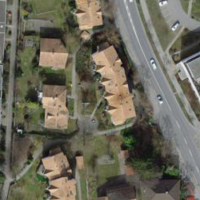
EUNIS habitat code: 54
Species observed at this site:
Corvus corone
Cygnus olor
Lophophanes cristatus
Anas platyrhynchos
Parus major
Troglodytes troglodytes
Streptopelia decaocto
Passer domesticus
Buteo buteo
Picus viridis
Corvus corax